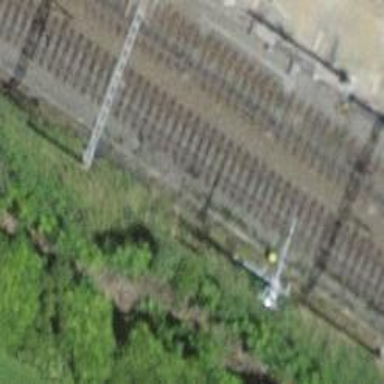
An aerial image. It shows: Single-track railway with electrified contact lines.